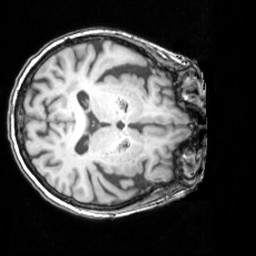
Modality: T1w
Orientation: axial
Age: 84
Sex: female
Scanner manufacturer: siemens
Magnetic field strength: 3 T
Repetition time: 1.62 s
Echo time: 0.003 s